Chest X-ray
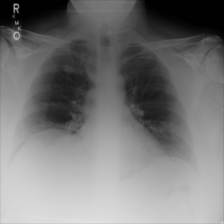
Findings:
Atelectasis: negative
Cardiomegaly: negative
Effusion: negative
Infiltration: negative
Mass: negative
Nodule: negative
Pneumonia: negative
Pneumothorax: negative
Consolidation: negative
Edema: negative
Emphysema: negative
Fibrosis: negative
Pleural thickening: negative
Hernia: negative